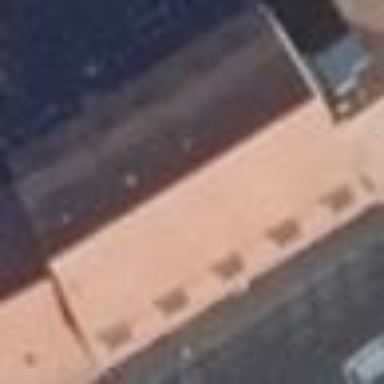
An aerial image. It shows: Building.